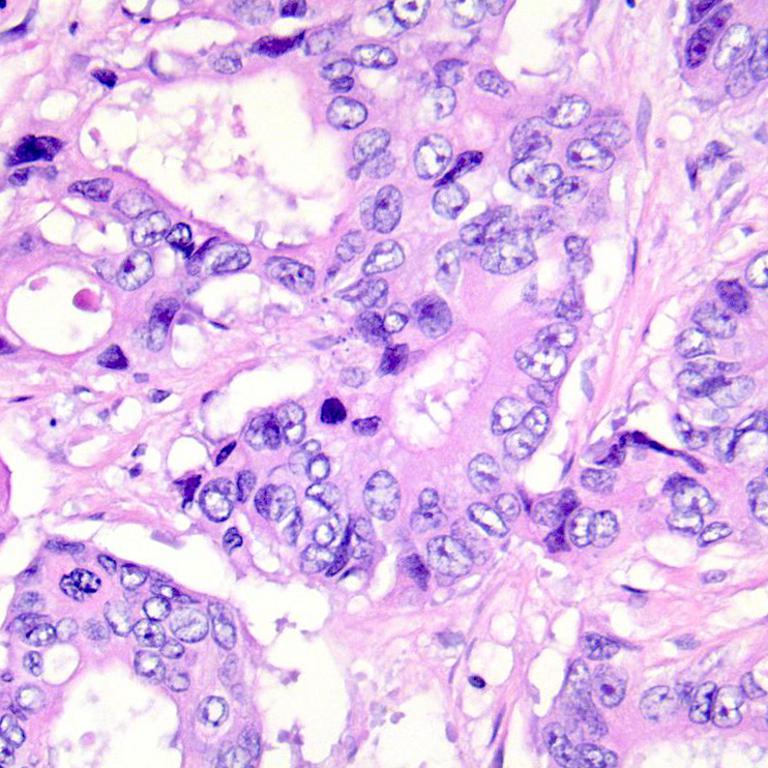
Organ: colon
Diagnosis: adenocarcinomas